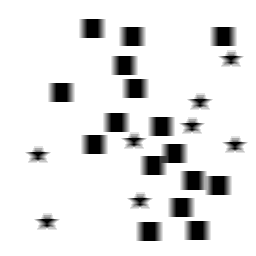
Squares: 16
Triangles: 0
Stars: 8
Total shapes: 24